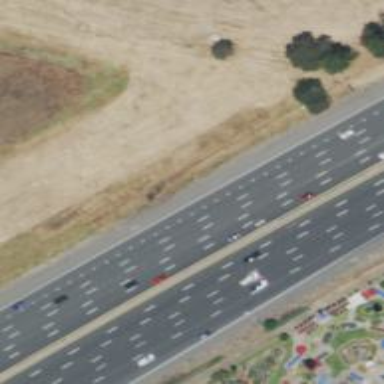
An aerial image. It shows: View of motorway.